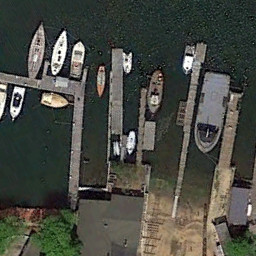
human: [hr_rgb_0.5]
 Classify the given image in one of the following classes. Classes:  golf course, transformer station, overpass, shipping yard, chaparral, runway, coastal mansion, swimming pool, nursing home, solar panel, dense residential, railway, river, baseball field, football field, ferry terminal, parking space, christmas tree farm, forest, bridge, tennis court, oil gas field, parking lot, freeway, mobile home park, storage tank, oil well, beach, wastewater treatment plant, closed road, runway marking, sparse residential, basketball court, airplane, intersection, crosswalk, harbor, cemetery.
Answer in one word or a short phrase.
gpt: ferry terminal